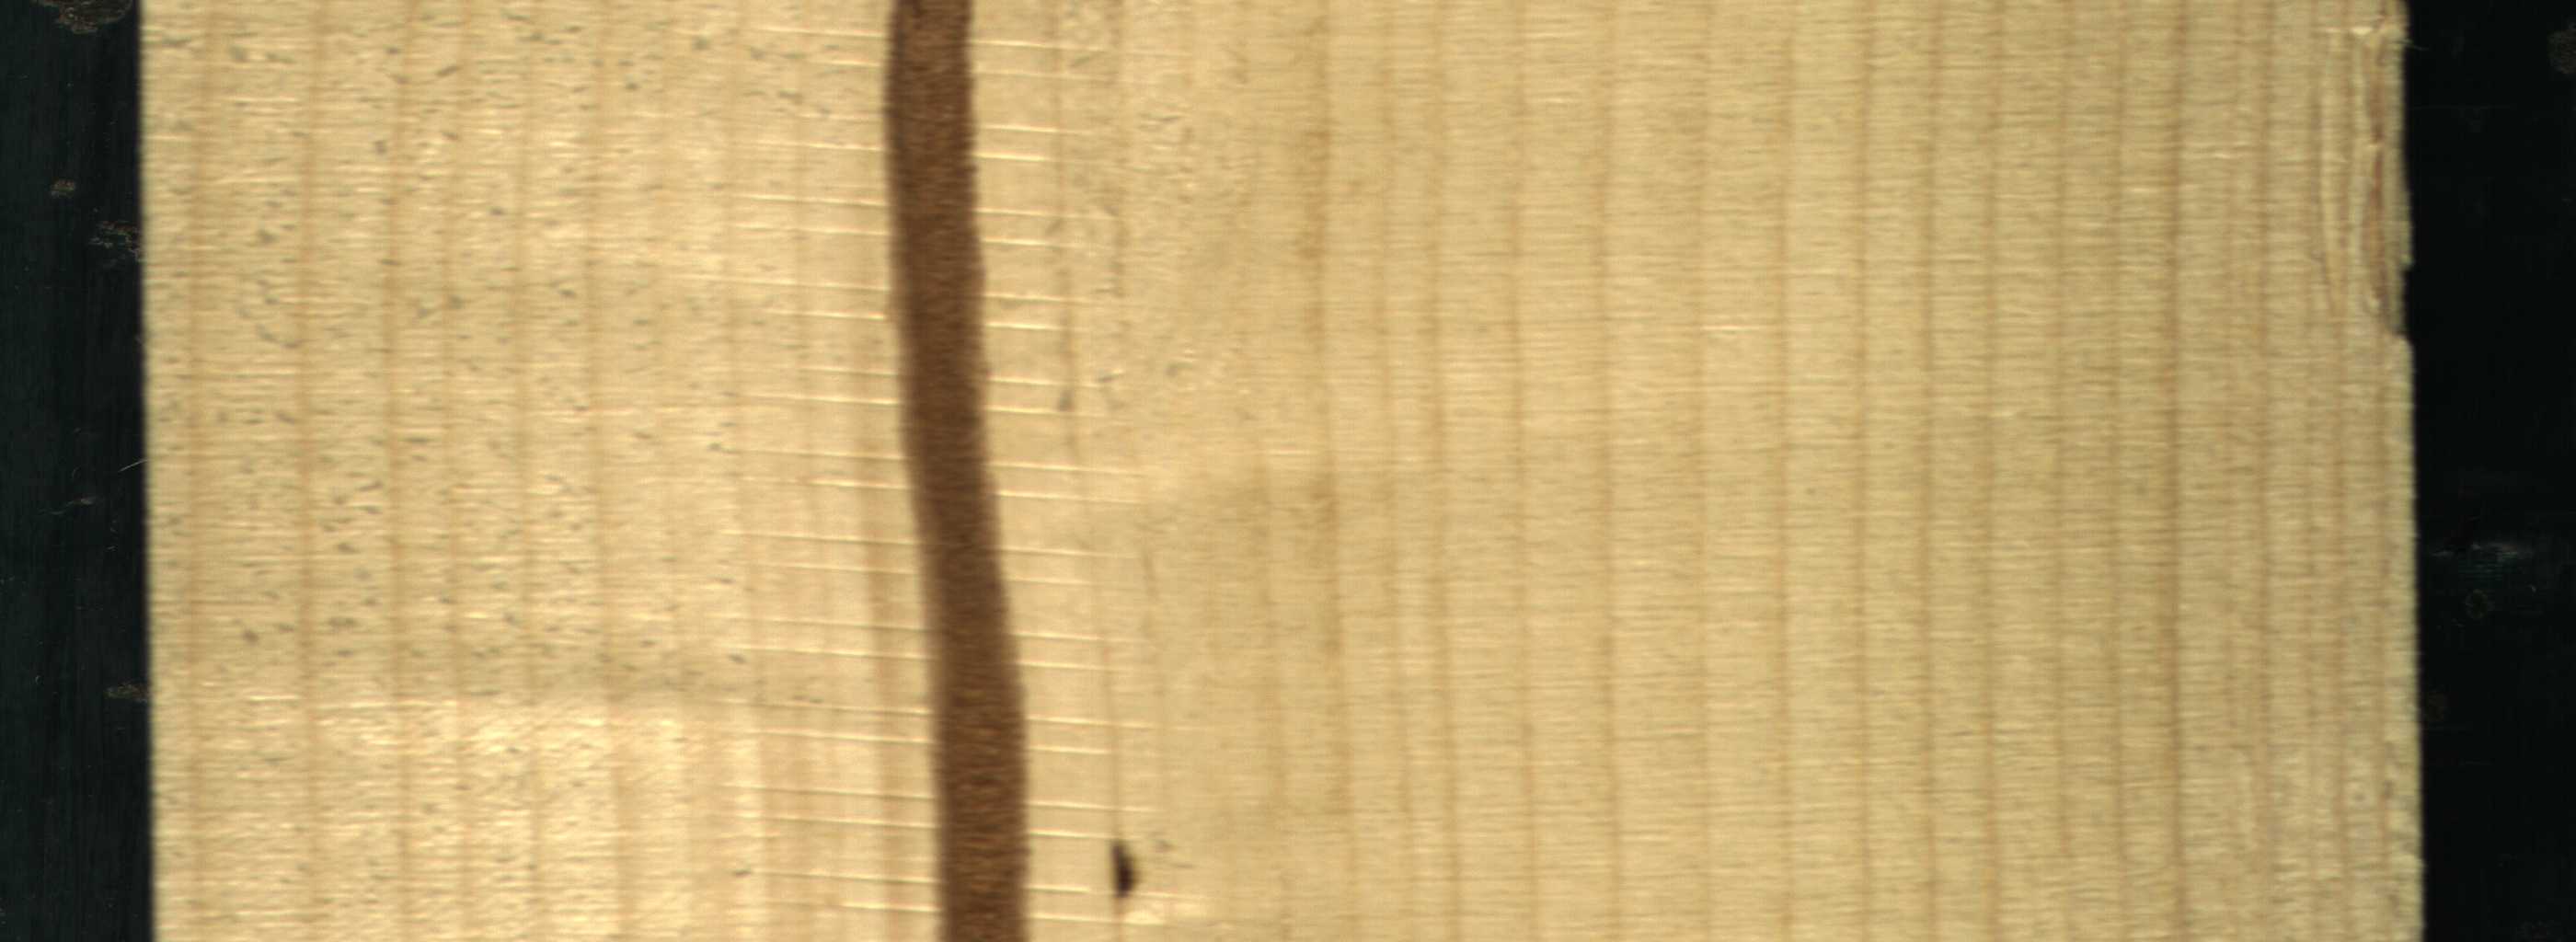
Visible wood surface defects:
Marrow
resin